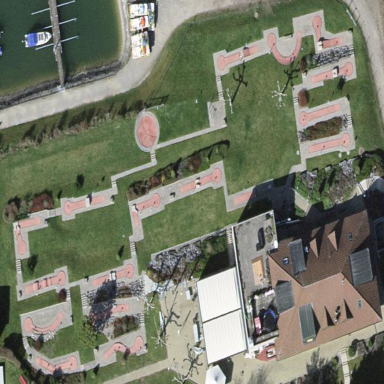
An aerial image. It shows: Miniature golf leisure land.